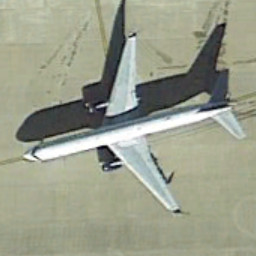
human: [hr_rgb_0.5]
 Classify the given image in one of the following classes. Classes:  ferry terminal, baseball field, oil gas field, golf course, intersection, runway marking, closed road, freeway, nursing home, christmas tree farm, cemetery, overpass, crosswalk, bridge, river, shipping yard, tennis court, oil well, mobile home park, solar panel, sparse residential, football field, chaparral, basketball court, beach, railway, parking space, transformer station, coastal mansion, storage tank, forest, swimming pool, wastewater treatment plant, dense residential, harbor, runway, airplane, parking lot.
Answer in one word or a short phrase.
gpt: airplane